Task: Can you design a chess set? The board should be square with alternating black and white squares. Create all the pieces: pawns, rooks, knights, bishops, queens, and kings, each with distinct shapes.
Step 1635:
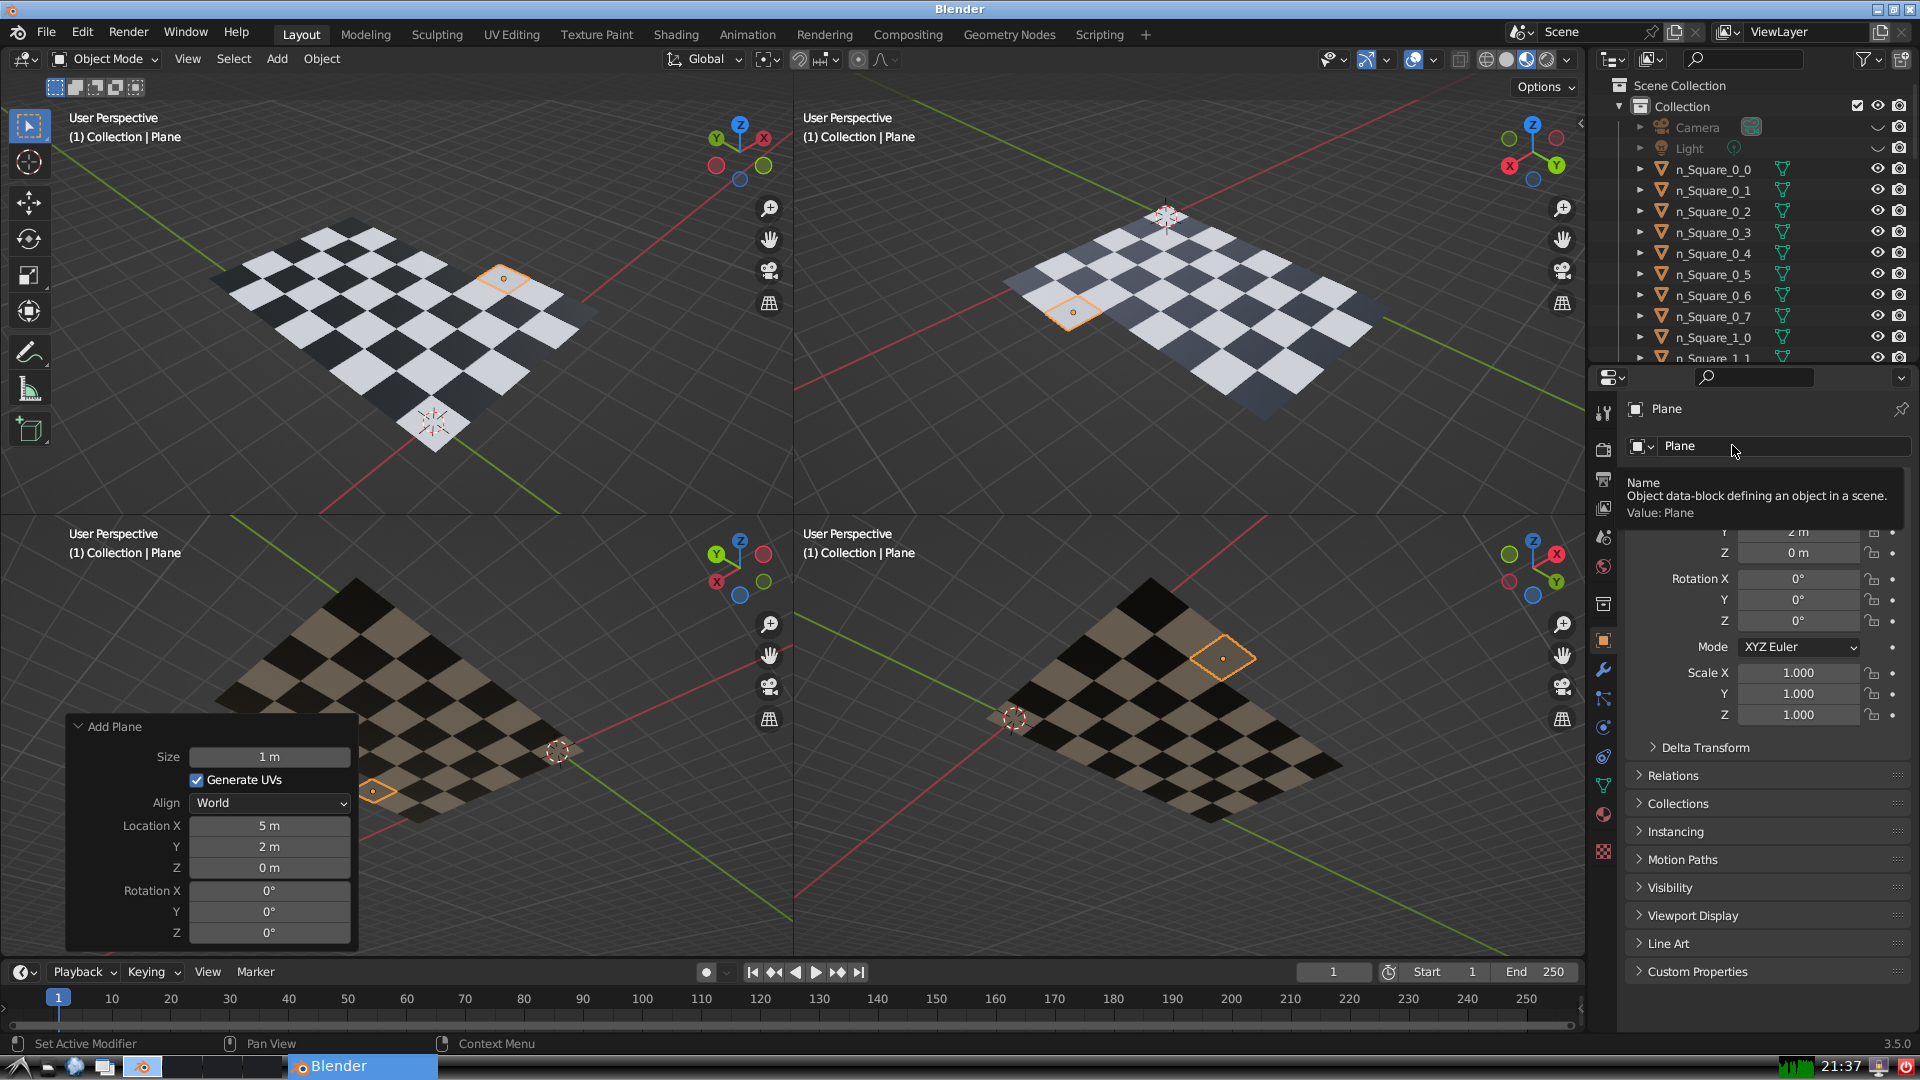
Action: click: no